Question: I've searched high & low for an answer on this and I can't seem to find an answer or anybody else having the same issue. Hope some one can assist?
I have a web page for signup which I'm viewing in an iPhone UIWebView. A user is asking if we can stop capitalization on the first letter of the email address being entered. I thought this didn't matter, but apparently it can for the local-part on some email systems (apparently it's only the domain that is only case insensitive).
It seems autocomplete is the culprit.
I've tried adding autocomplete="off" to the input element in the html, but iOS is obviously ignoring it:

Can auto-complete be turned off on a html input text field within a UIWebView?
Thanks
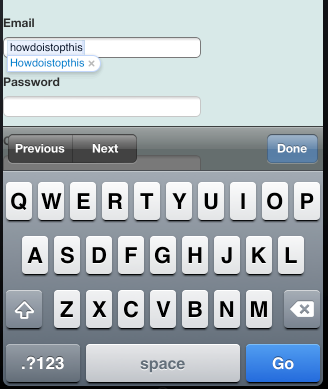
Answer: Seems like Apple have some documentation now:
> Although the UIWebView class does not support the UITextInputTraits
protocol directly, you can configure some keyboard attributes for text
input elements. For example, you can include autocorrect and
auto-capitalization attributes in the definition of an input element
to specify the keyboard's behaviors, as shown in the following
example.
'''
<input type="text" size="30" autocorrect="off" autocapitalize="off">
'''
> You can also control which type of keyboard
is displayed when a user touches a text field in a web page. To
display a telephone keypad, an email keyboard, or a URL keyboard, use
the tel, email, or url keywords for the type attribute on an input
element, respectively. To display a numeric keyboard, set the value of
the pattern attribute to "[0-9]".These keywords and the pattern attribute are part of HTML 5, and are
available in iOS 3.1 and later. The following list shows how to
display each type of keyboard, including the standard keyboard.
Text: '<input type="text"></input>'
Telephone: '<input type="tel"></input>'
URL: '<input type="url"></input>'
Email: '<input type="email"></input>'
Zip code: '<input type="text" pattern="[0-9]*"></input>'
<URL>